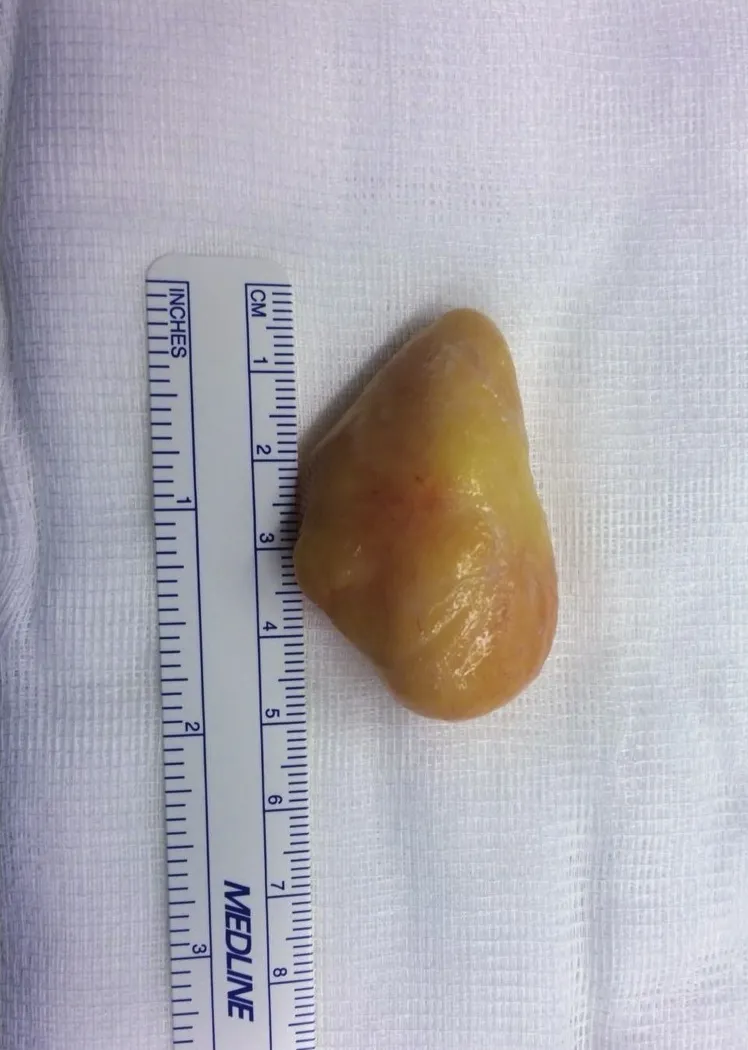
Excised lipoma before fixation.
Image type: medical_photograph (other_medical_photograph)